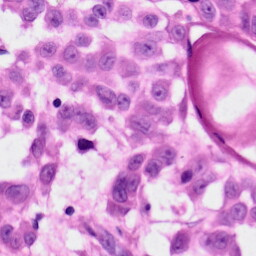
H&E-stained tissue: Skin